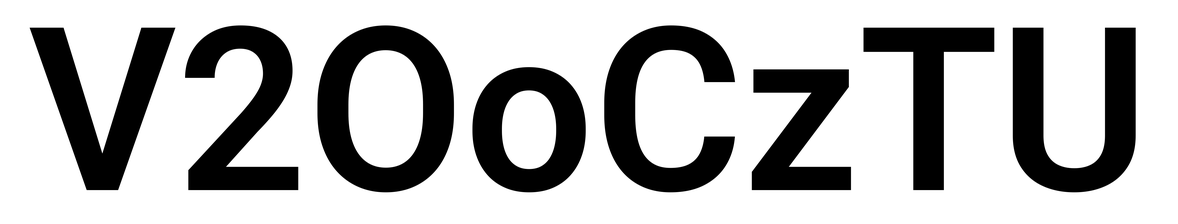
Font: Roboto_SemiBold